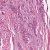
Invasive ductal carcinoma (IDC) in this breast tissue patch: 1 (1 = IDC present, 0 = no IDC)